Current action and preconditions to check: trajectory_clear

Your task: For each precondition in the list above, predict whether it will hold at this action.

Consider the current scene as observed from the mobile robot's camera, and analyze the predicted future states of all dynamic agents (e.g., people, animals, vehicles, or any moving entities) within the NEXT SECOND.

IMPORTANT: Only answer "very likely" if you are absolutely certain—based on strong, clear evidence—that a dynamic agent will violate the precondition in the predicted future state. Do NOT answer "very likely" for unlikely, ambiguous, or low-probability risks.

Ask yourself for each precondition: Is there a high probability, with clear and convincing evidence, that the predicted future states of any dynamic agent will interfere with the predicted future state of the currently executing action within the NEXT SECOND, causing that precondition to fail?

Assess the risk level based on these predictions. Use "likely" or "very likely" if motions create a clear risk of interference.

Use "neutral" or "improbable" if agents are nearby but their predicted paths are clearly diverging or non-conflicting.

Failure Risk Categories: "very improbable", "improbable", "neutral", "likely", "very likely"

Answer Format: Output ONLY the probability_of_failure value from these categories: "very improbable", "improbable", "neutral", "likely", "very likely"

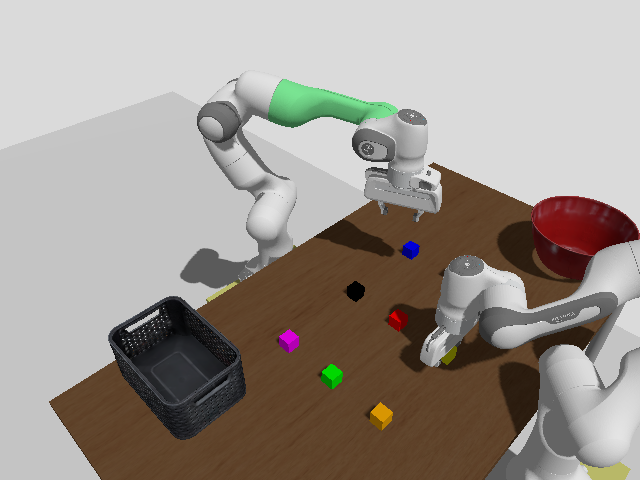

Answer: very improbable